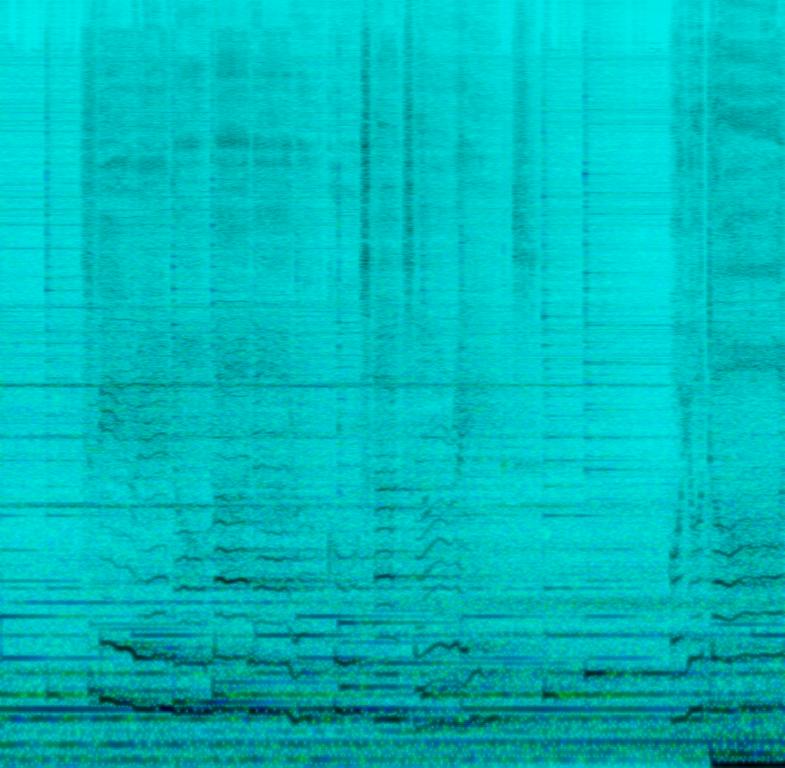
The music features a female voice quietly singing a melody. A harp is accompanying the singer. Violins can be heard fading out from the beginning of the music excerpt. In the background one can hear the wind blowing softly. Towards the ending of the music excerpt a low pitch percussive sound can be heard.